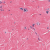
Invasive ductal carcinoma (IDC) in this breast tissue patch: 0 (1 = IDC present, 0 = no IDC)